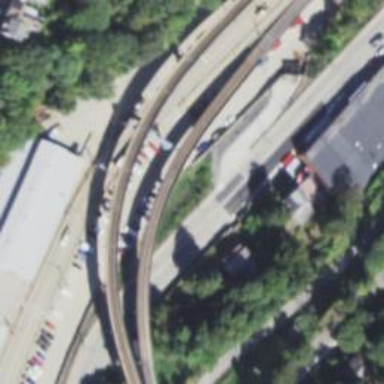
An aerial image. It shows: Bridge for light rail electrified with contact line.